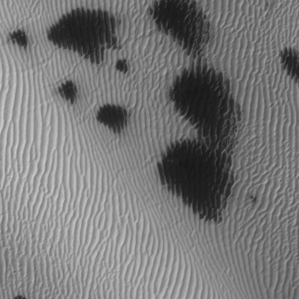
Label: frost